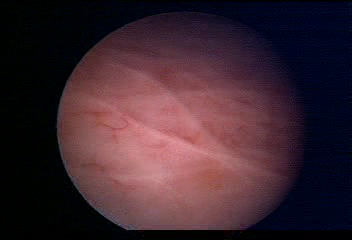
Modality: WLC
Class: Normal mucosa
Bladder cancer association: No